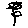
Label: flower